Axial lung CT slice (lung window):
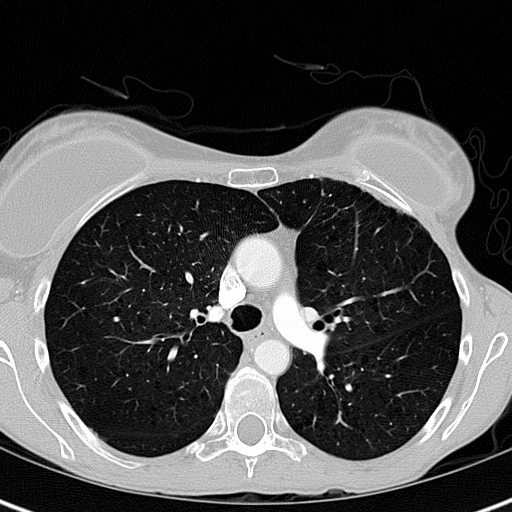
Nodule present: no